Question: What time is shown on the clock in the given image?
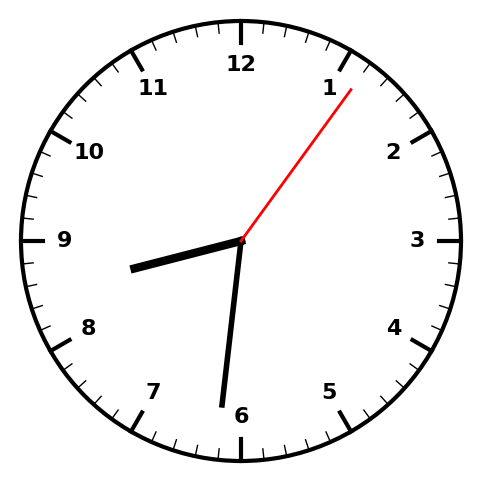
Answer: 08:31:06